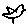
Label: bird